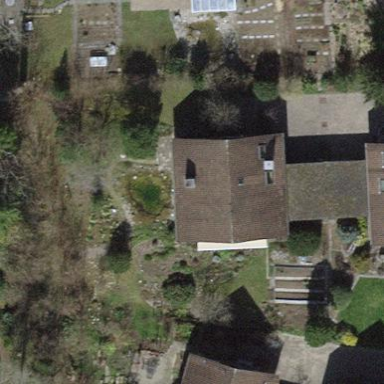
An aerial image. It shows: Detached building with gabled tile roof.